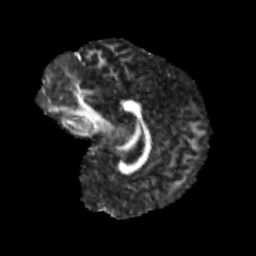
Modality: FA
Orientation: sagittal
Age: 10
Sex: male
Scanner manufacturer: siemens
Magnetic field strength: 3 T
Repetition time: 3.8 s
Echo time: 0.07 s